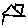
Label: house